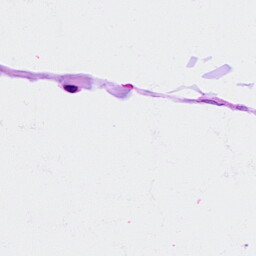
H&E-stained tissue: Ovarian